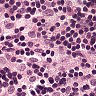
Metastatic tissue present: no